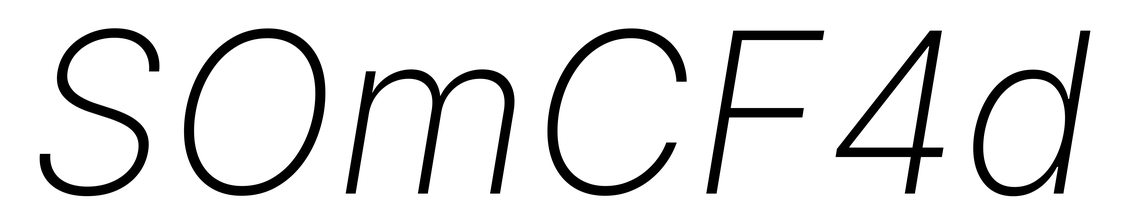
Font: Inter-Italic_ExtraLight_Italic